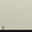
Piece: xx